Question: What would be a correct CSS syntax to style a 'QTableView' items 'checkboxes'? Since QCheckBox is a part of QTableView it is tricky to get to the checkbox with CSS...

'''
from PyQt4.QtCore import *
from PyQt4.QtGui import *
import sys
appStyle="""
QTableView
{
alternate-background-color: #1F1F1F;
background-color: gray;
gridline-color: gray;
color: gray;
}
QTableView::item
{
color: white;
}
QTableView::item:focus
{
color: gray;
background: #0063cd;
}
QTableView::item:selected
{
color: gray;
background: #0063cd;
}
QCheckBox::indicator:checked, QCheckBox::indicator:unchecked{
color: #b1b1b1;
background-color: #323232;
border: 1px solid #b1b1b1;
border-radius: 1px;
width: 7px;
height: 7px;
margin: 0px 5px 0 5px;
}
"""
class Model(QAbstractTableModel):
def __init__(self, parent=None, *args):
QAbstractTableModel.__init__(self, parent, *args)
self.items = ['Item_001','Item_002','Item_003']
def rowCount(self, parent=QModelIndex()):
return len(self.items)
def columnCount(self, parent=QModelIndex()):
return 1
def flags (self, index):
return Qt.ItemIsEnabled | Qt.ItemIsUserCheckable | Qt.ItemIsSelectable
def data(self, index, role):
if not index.isValid(): return QVariant()
if role==Qt.DisplayRole: return QVariant(self.items[index.row()])
elif role == Qt.CheckStateRole: return QVariant(Qt.Checked)
else: return QVariant()
class MyWindow(QTableView):
def __init__(self, *args):
QTableView.__init__(self, *args)
tableModel=Model(self)
self.setModel(tableModel)
self.setStyleSheet(appStyle)
if __name__ == "__main__":
app = QApplication(sys.argv)
w = MyWindow()
w.show()
sys.exit(app.exec_())
'''
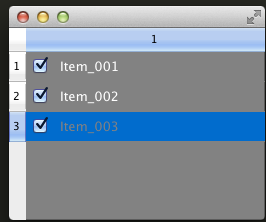
Answer: I imagine its a similar sector to the 'QCheckBox::indicator', 'QListView::indicator', 'QTreeView::indicator'.... try:
'''
QTableView::indicator:checked {
color: #b1b1b1;
background-color: #323232;
border: 1px solid #b1b1b1;
border-radius: 1px;
width: 7px;
height: 7px;
margin: 0px 5px 0 5px;
}
'''